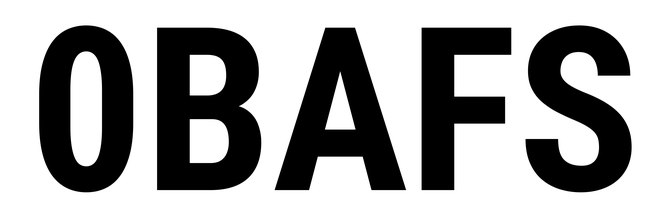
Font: Roboto_Condensed_Bold